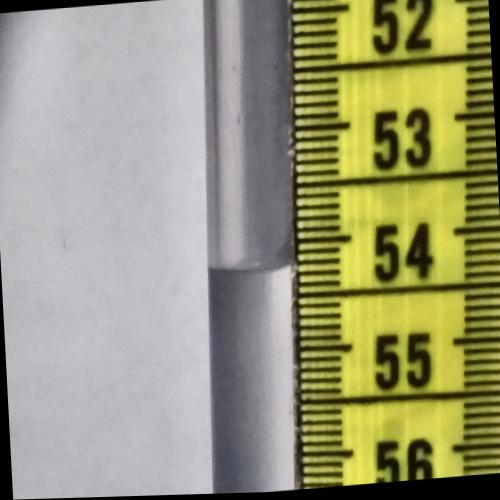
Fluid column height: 54.2 cm